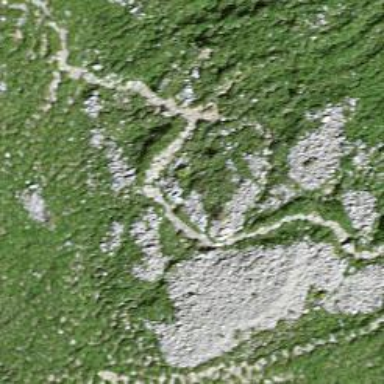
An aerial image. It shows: Path with stone surface.